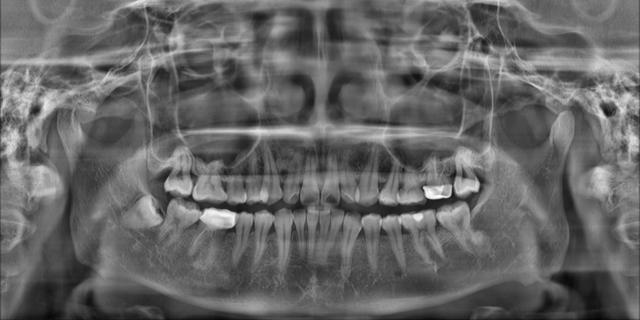
adult